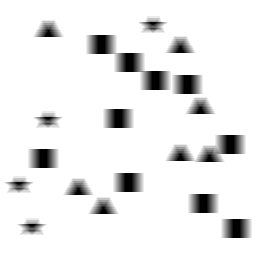
Squares: 10
Triangles: 7
Stars: 4
Total shapes: 21